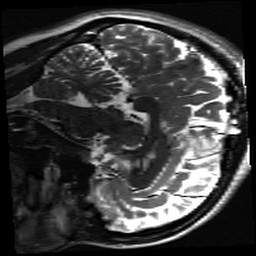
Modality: inplaneT2
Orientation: sagittal